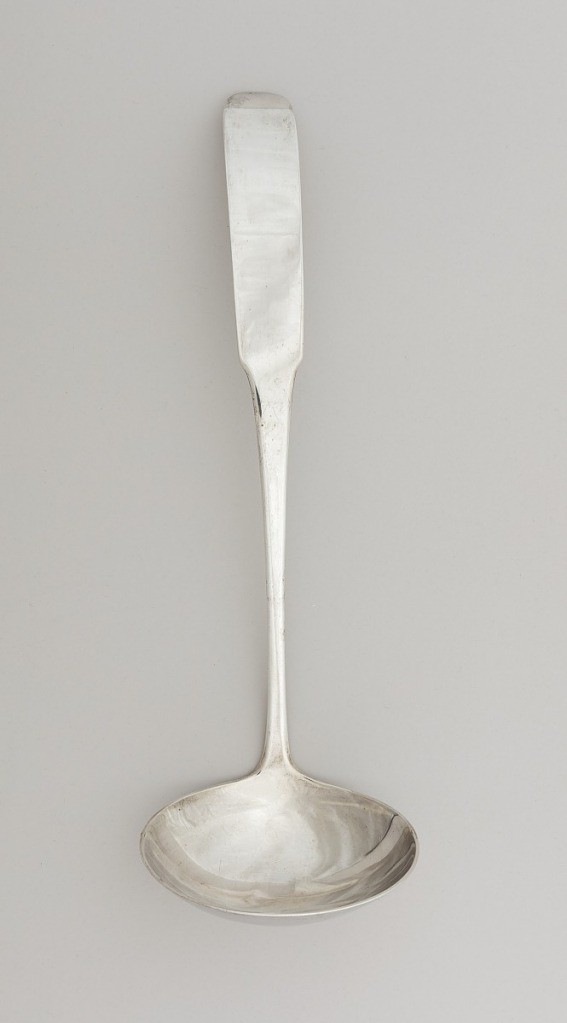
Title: Punch Ladle
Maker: Edward Watson, American, active ca 1820
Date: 1800-1820
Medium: Molded and raised silver
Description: Elongated "fiddle" form handle with flat stem connecting to a wide ovoid bowl